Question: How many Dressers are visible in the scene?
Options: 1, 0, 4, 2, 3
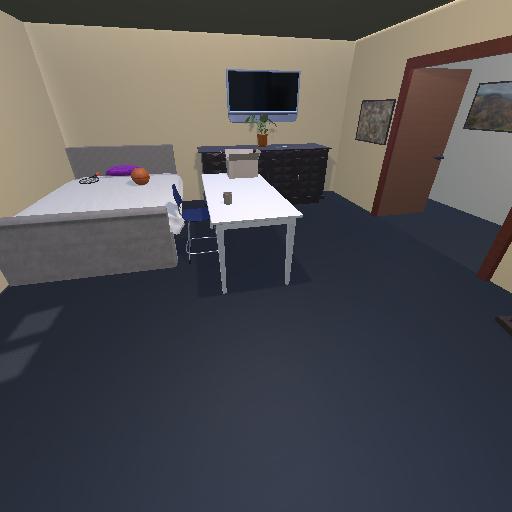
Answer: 1